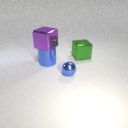
large green metal cube behind small blue metal sphere